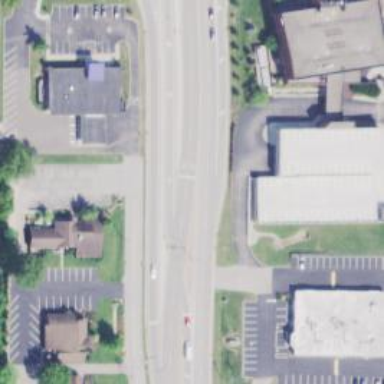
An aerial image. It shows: Solid stop line on the road marking.